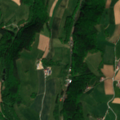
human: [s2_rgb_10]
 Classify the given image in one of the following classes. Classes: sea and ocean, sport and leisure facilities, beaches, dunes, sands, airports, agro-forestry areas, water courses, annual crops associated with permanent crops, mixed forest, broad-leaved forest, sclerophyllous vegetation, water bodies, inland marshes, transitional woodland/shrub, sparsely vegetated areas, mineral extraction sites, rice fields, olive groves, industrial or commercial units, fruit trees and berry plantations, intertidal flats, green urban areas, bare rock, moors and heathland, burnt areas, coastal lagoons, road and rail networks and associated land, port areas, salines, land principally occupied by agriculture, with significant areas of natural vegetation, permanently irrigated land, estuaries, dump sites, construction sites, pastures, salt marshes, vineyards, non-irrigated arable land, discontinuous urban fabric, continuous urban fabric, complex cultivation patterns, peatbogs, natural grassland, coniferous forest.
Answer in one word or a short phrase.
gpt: non-irrigated arable land, pastures, complex cultivation patterns, mixed forest